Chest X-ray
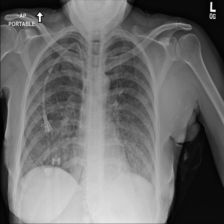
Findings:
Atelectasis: negative
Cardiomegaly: negative
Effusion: negative
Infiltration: negative
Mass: negative
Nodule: negative
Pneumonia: negative
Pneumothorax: negative
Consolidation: negative
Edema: positive
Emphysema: negative
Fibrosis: negative
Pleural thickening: negative
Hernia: negative